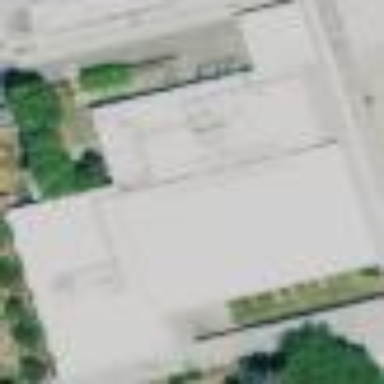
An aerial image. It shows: School building.